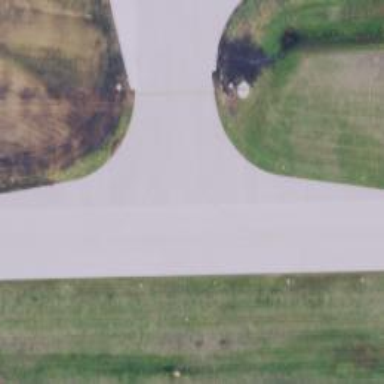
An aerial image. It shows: View of taxiway at the airport.